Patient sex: F
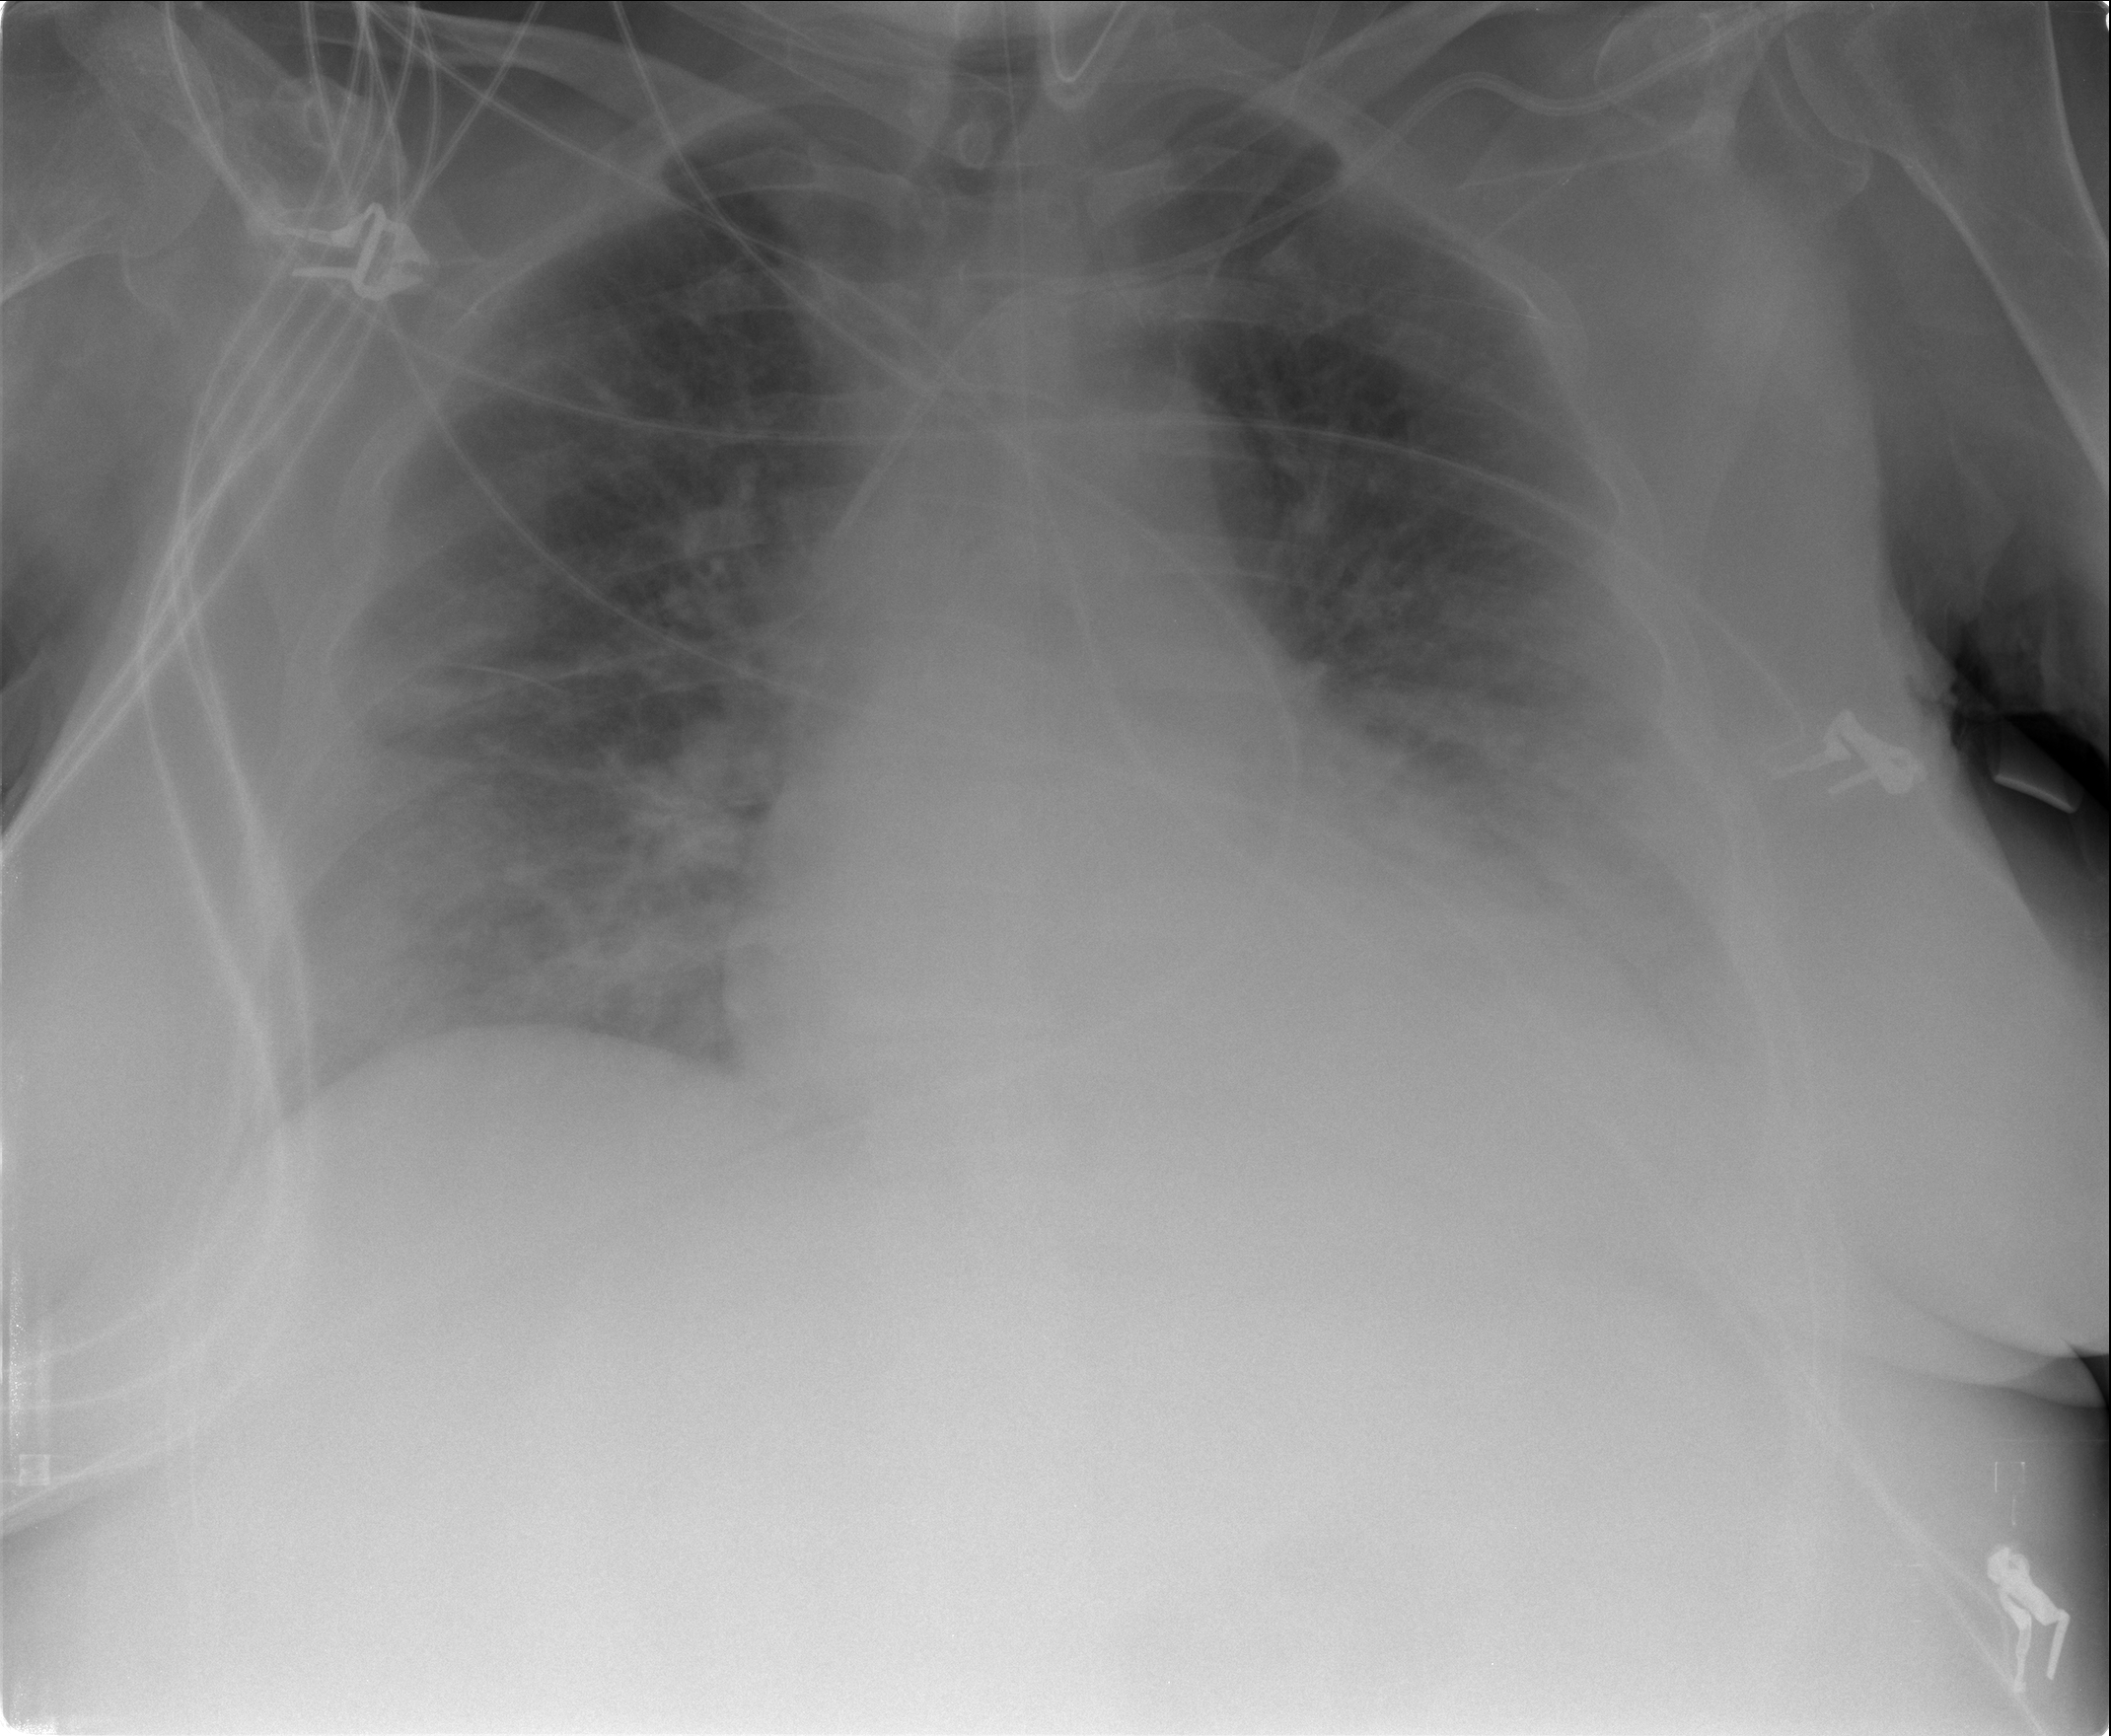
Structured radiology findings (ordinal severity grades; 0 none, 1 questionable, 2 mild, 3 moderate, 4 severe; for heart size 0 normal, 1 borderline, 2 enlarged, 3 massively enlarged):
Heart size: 2
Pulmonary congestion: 3
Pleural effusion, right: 0
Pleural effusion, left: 2
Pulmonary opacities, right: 3
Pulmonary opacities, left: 3
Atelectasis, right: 0
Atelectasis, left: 2